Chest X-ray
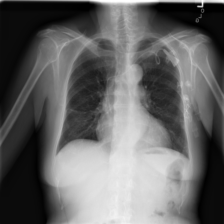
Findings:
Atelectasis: positive
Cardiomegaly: negative
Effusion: negative
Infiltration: negative
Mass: negative
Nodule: negative
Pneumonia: negative
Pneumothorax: negative
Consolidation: negative
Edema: negative
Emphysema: negative
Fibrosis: negative
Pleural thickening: negative
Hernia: negative